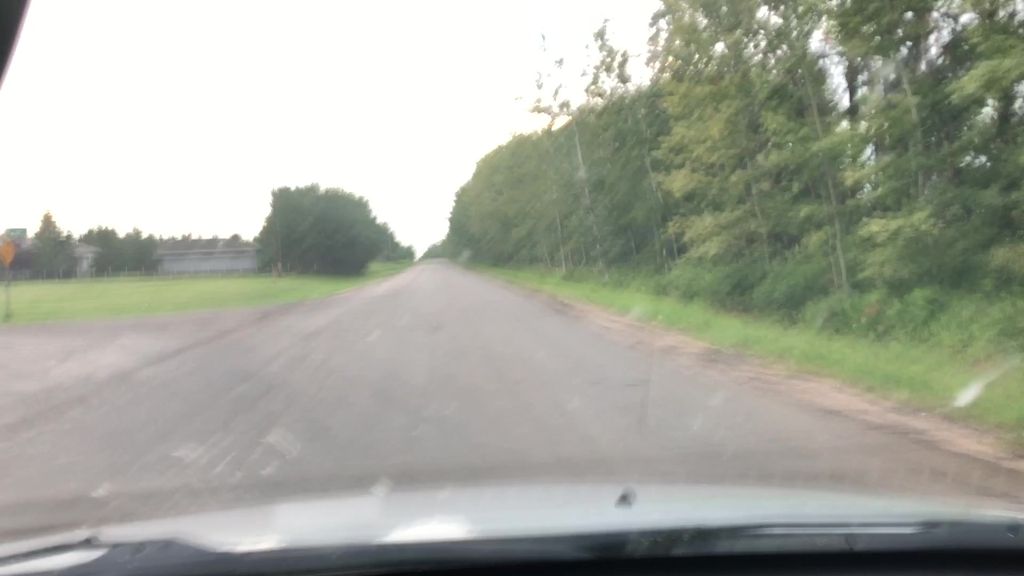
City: edmonton